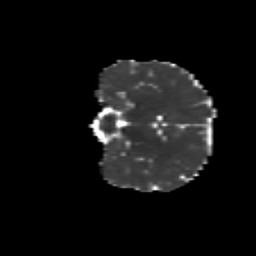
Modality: MD
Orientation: coronal
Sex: female
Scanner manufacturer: siemens
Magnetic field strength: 3 T
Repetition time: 5 s
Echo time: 0.071 s